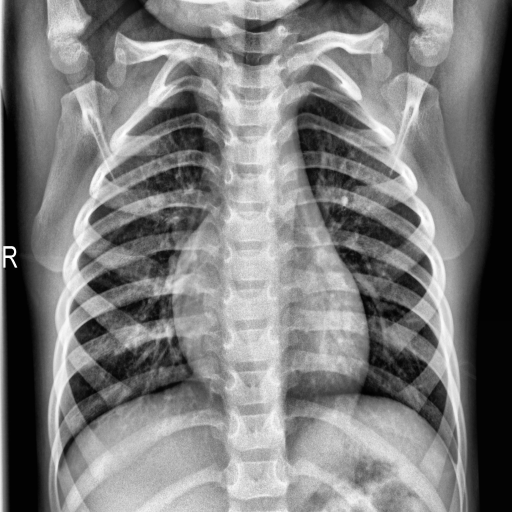
Finding: NORMAL